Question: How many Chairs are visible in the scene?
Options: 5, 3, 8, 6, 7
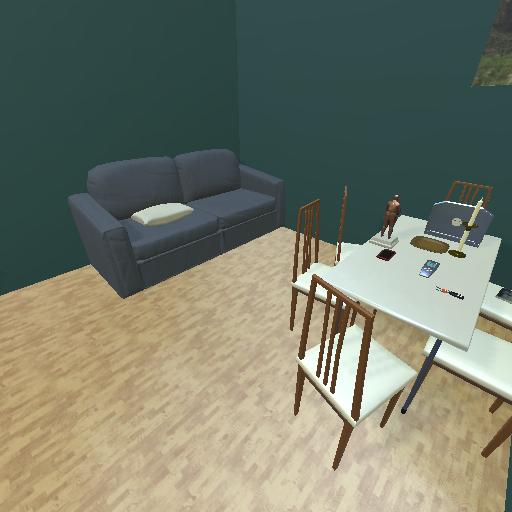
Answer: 5